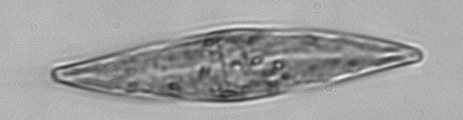
Label: Pleurosigma